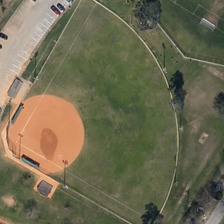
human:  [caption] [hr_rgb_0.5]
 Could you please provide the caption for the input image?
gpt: the fan shaped baseball field which a khaki circular infield is next to a road .

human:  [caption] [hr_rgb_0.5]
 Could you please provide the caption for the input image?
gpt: the baseball field is adjacent to a parking lot .

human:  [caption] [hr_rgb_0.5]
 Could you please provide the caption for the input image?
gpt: the brown round circle in the baseball field next to the parking lot .

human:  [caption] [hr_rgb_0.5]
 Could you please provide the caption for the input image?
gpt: the baseballfield alongside a road has several trees on its edge .

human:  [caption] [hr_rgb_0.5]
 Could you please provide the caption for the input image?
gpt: several green trees and a small parking lot with some cars are near a baseball field .